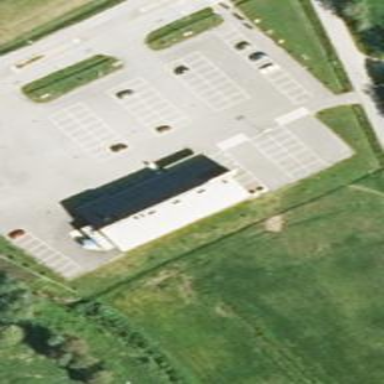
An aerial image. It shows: Convenience shop.